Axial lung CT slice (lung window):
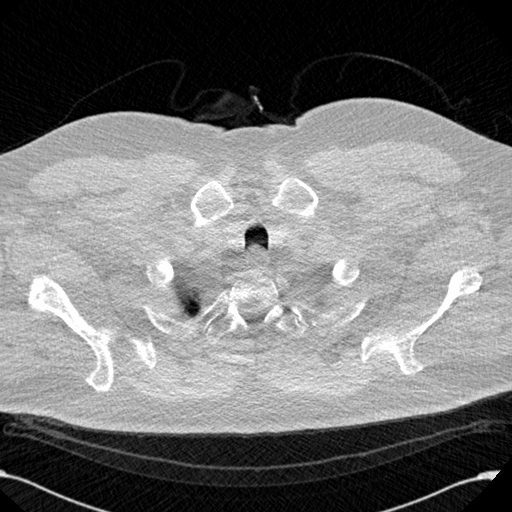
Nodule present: no